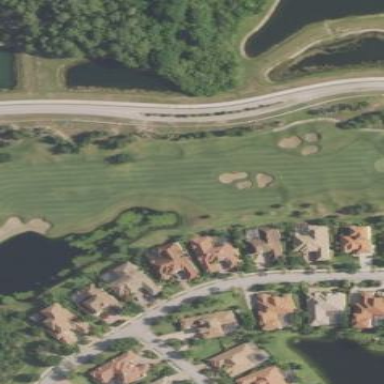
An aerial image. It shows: Grassy area designated as golf fairway.